Question: I am currently using a master-detail iPad UI: inside a I have the left (master) side contain a , and the right (detail) side contains an . See attached image.
When scrolling the table view the carousel The table view scrolls and decelerates smoothly, and the iCarousel scrolls in a sluggish (that is, barely animating at all) fashion.
What can one do to improve the iCarousel's animation "smoothness" when animating in concurrence to a table view animating/decelerating?

Points for consideration:
1. Tested on iPad 1 (non-retina), iPad 4G (retina), and in simulator retina and non retina, same results in all platforms.
2. It does not seem to matter whether you first drag the carousel and then the table or in the other order, the table view always takes "precedence", and iCarousel's smooth animation performance seems to go *^&k!.
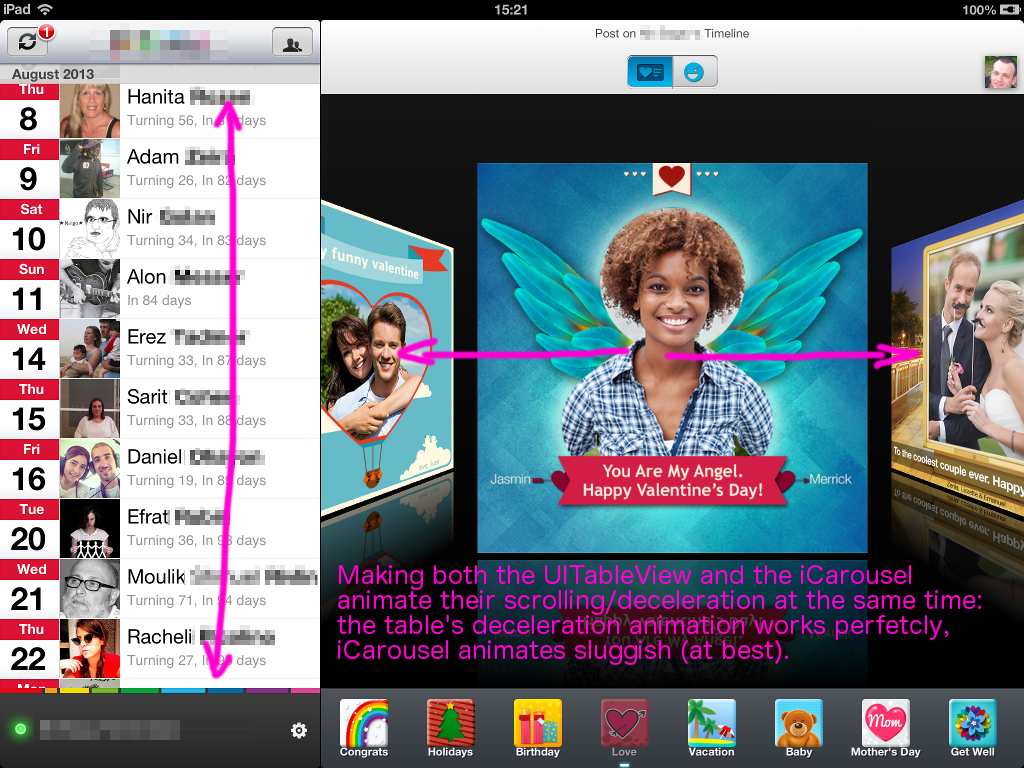
Answer: The problem is that the timer that drives the animation, is scheduled in the default run loop mode, which means that the timer won't fire while you scroll in a 'UIScrollView' (which the table view inherits from). To solve this problem, you have to modify the iCarousel code (line 1737, 'startAnimation'). Add the following:
'[[NSRunLoop currentRunLoop] addTimer:_timer forMode:NSRunLoopCommonModes];'